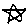
Label: star